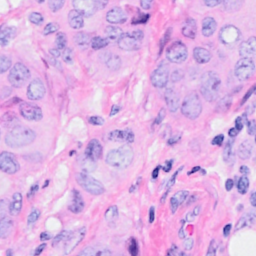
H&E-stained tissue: Breast